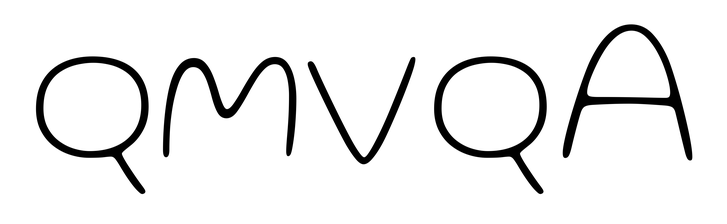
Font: Gluten_Thin